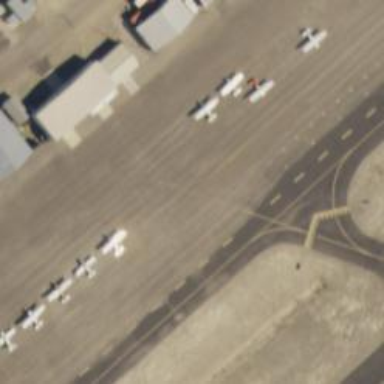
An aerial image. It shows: Image of taxiway at airport.